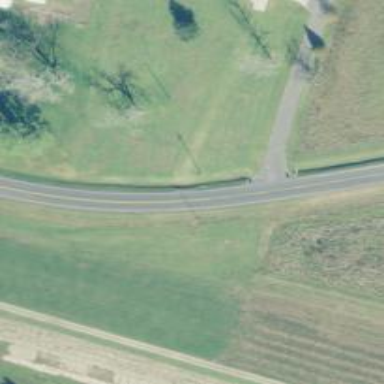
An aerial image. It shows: Secondary road.